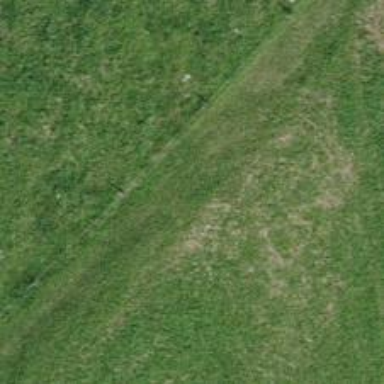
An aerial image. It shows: Track road with surface of asphalt and grass.